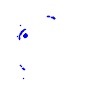
Particle: pion